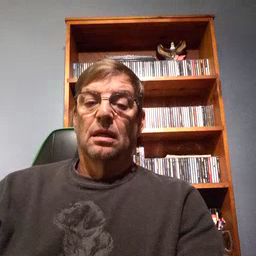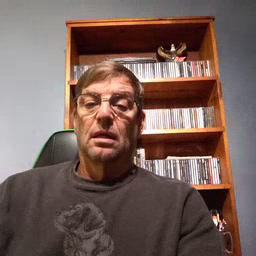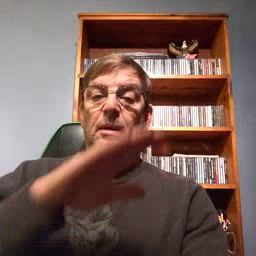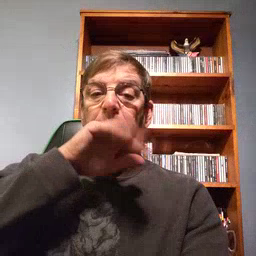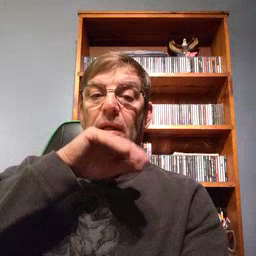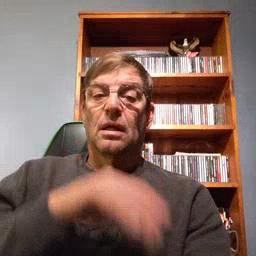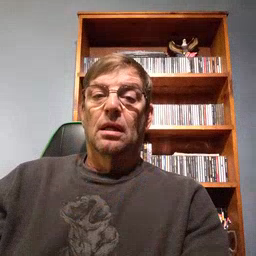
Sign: pig